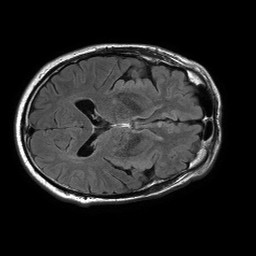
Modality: FLAIR
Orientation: axial
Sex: male
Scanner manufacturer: philips
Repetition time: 11 s
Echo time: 0.125 s